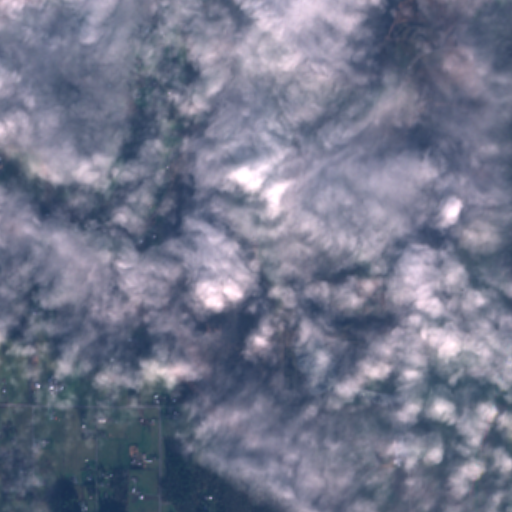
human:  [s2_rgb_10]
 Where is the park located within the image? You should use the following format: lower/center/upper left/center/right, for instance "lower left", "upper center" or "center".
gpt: The park is located in the upper center of the image.
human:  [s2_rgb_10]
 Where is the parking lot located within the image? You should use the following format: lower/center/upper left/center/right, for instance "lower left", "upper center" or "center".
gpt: The parking lot is located in the upper center of the image.
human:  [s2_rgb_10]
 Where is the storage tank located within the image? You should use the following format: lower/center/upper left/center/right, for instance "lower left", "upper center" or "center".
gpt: The storage tank is located in the upper left of the image.
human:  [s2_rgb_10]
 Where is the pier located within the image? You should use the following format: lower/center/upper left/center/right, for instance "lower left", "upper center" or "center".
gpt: The pier is located in the upper center of the image.
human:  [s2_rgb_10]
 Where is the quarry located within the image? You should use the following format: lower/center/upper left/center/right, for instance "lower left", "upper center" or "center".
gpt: There is no quarry in the image.